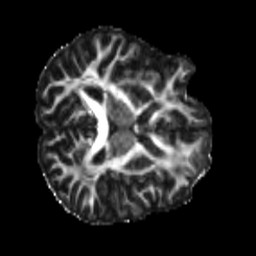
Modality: FA
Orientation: axial
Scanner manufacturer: siemens
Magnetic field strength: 3 T
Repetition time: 4 s
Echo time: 0.0594 s